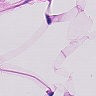
Metastatic tissue present: no